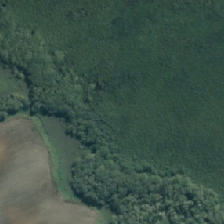
Land cover: herbaceous_freshwater_vege